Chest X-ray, PA view. Patient: 27 years old, sex M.
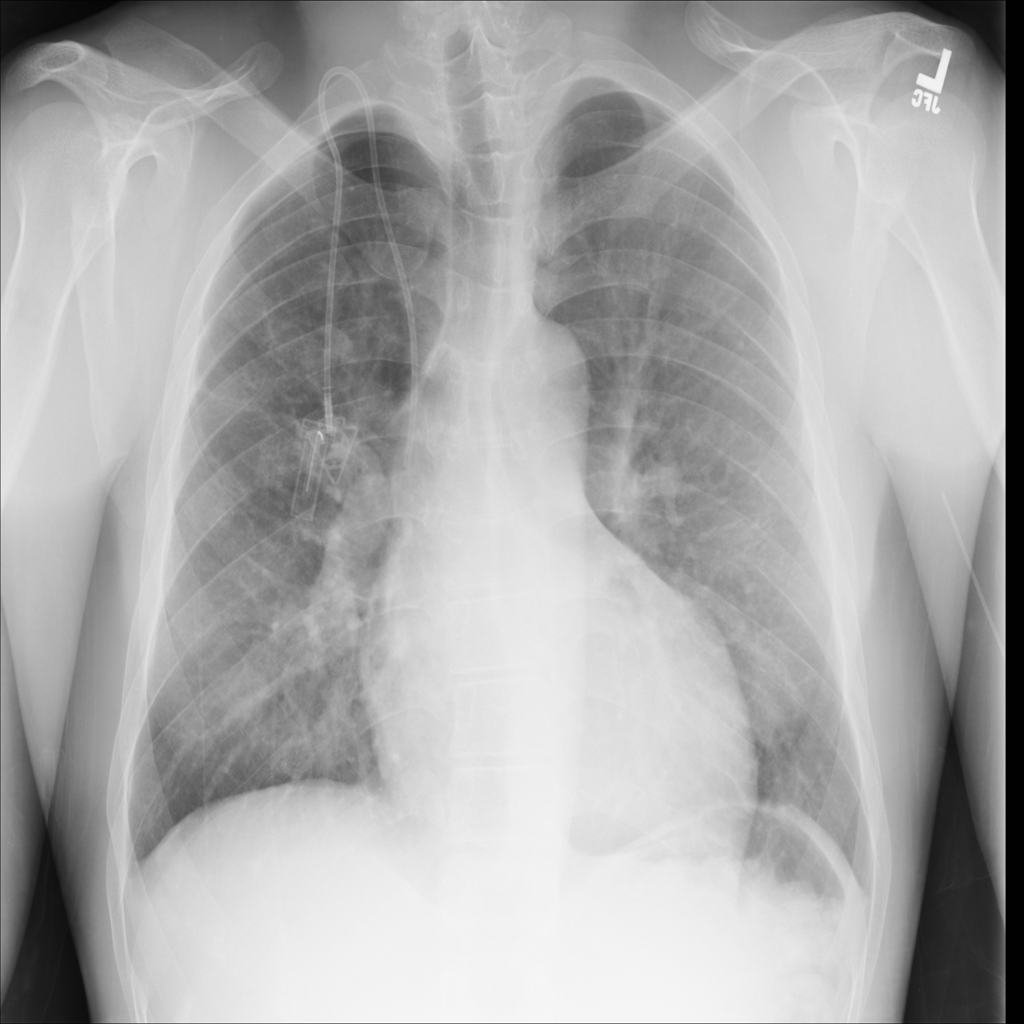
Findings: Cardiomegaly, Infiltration